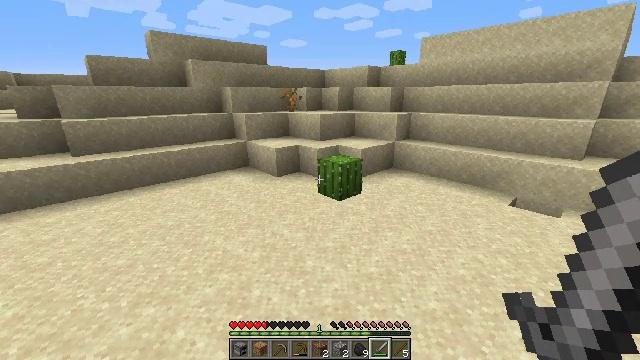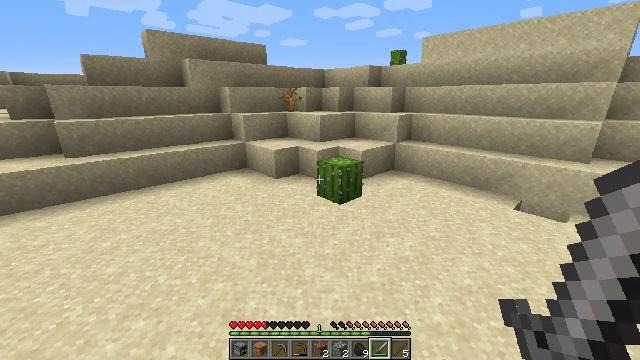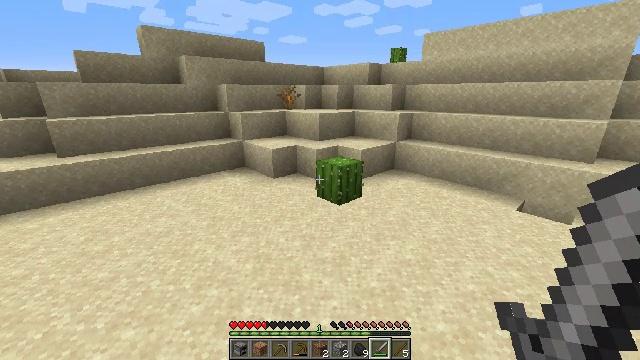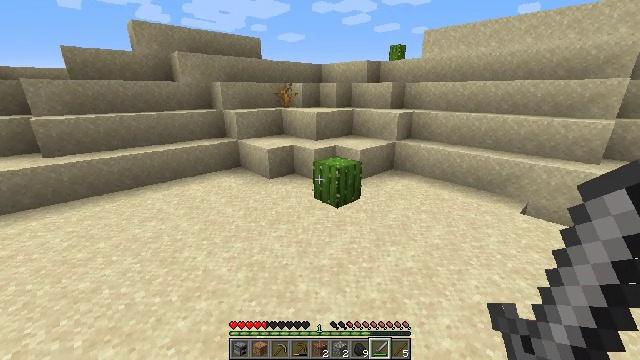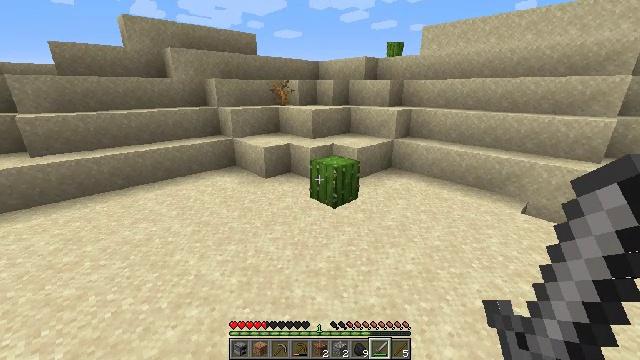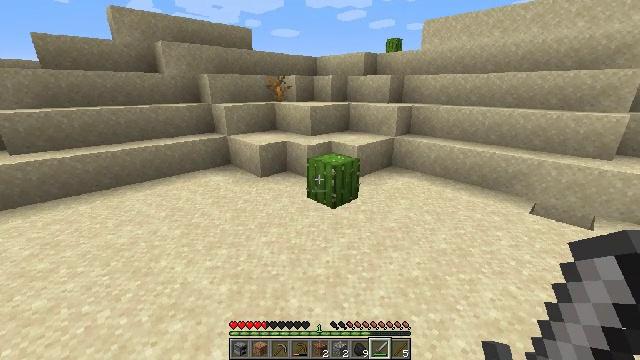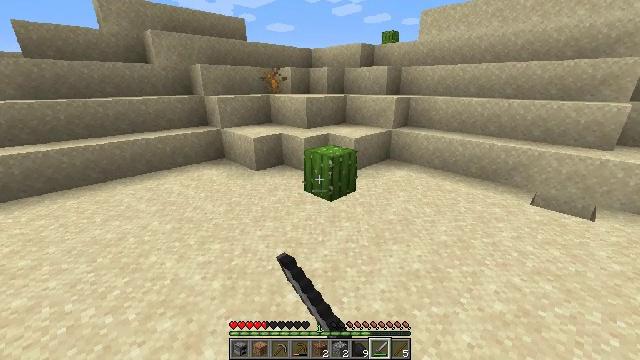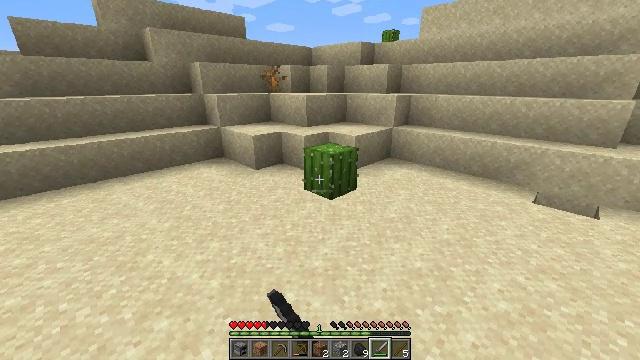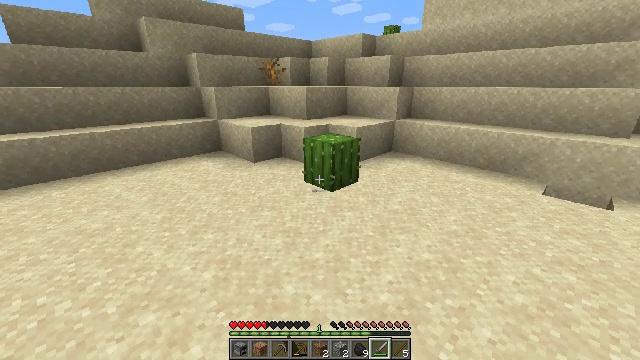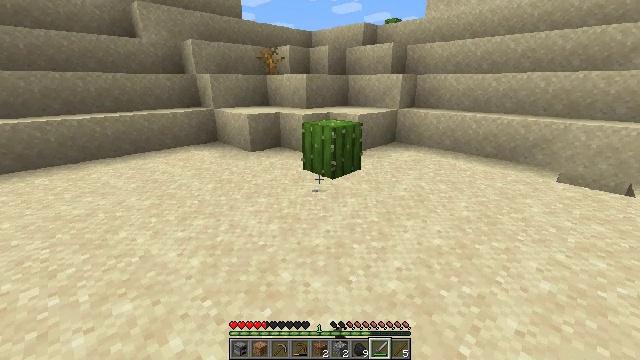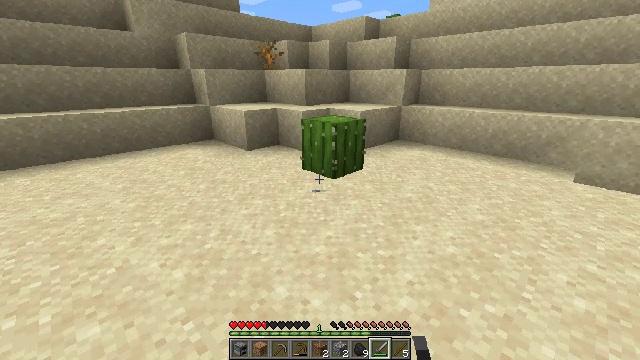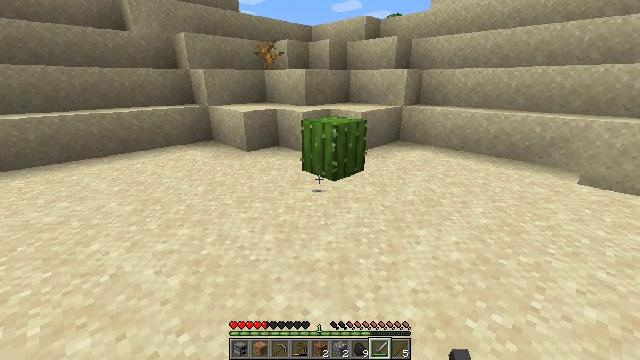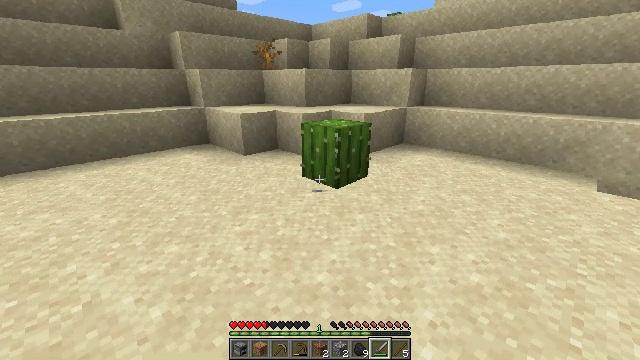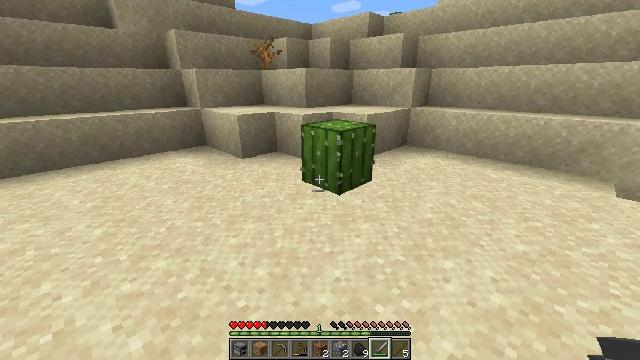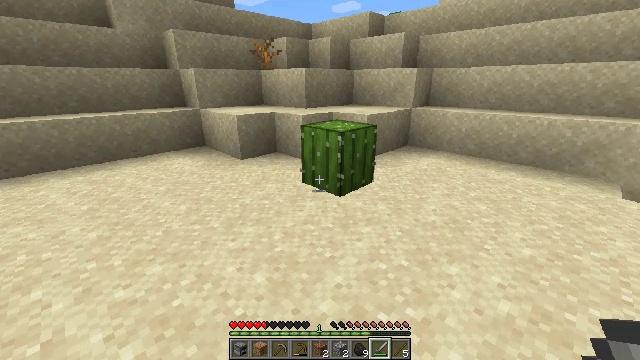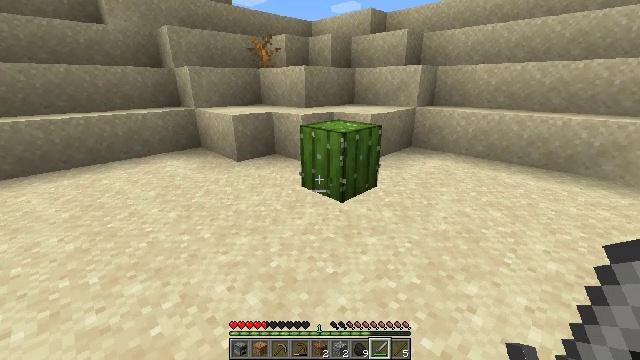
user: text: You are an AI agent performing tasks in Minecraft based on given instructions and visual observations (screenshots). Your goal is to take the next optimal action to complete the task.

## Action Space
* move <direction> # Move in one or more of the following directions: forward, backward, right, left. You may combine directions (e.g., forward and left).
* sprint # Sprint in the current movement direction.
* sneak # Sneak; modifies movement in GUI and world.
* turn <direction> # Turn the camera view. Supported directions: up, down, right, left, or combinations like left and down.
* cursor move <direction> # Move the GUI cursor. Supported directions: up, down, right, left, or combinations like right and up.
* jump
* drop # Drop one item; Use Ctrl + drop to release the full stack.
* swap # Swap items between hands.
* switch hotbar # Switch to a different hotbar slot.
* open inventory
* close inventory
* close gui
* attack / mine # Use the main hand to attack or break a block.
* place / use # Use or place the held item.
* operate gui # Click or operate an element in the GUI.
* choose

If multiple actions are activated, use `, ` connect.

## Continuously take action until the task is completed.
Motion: motion action
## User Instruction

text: Get cactus from the sandy areas.
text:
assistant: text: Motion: move forward
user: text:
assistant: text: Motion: move forward
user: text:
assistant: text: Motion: move forward
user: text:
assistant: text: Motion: move forward
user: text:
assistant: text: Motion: move forward, attack / mine
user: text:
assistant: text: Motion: move forward, attack / mine
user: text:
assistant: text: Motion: move forward, attack / mine
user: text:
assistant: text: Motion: move forward, attack / mine
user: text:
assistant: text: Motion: move forward, attack / mine
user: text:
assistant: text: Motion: move forward, attack / mine
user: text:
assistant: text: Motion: move forward, attack / mine
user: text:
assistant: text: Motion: move forward, attack / mine
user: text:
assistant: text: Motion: move forward, attack / mine
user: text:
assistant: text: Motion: move forward, attack / mine
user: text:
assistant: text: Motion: move forward, attack / mine
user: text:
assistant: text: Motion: move forward, attack / mine
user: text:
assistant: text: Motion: move forward, attack / mine
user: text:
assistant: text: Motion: move forward, attack / mine
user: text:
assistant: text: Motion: move forward, turn right and down, attack / mine
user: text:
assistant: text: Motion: move forward, turn right, attack / mine
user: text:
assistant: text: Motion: move forward, attack / mine
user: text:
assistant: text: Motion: move forward, turn right, attack / mine
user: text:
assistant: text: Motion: attack / mine
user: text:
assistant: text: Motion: attack / mine
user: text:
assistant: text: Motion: attack / mine
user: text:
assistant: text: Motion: attack / mine
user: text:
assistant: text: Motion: attack / mine
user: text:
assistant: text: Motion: attack / mine
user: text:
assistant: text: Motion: attack / mine
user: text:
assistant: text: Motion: attack / mine